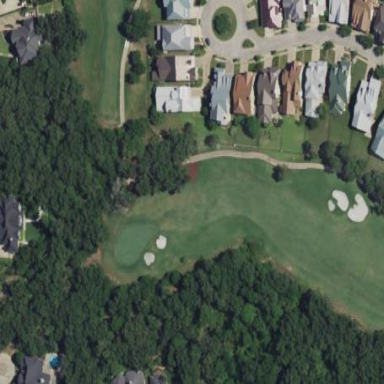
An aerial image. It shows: Golf fairway surrounded by grass.